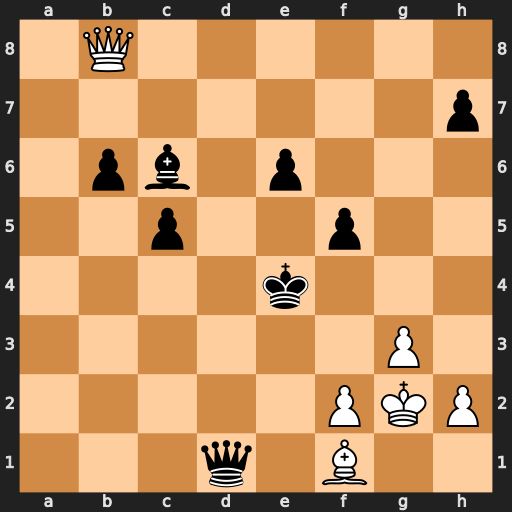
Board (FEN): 1Q6/7p/1pb1p3/2p2p2/4k3/6P1/5PKP/3q1B2
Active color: w
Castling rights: -
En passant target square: -
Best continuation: Qf4+ Kd5 Bc4#